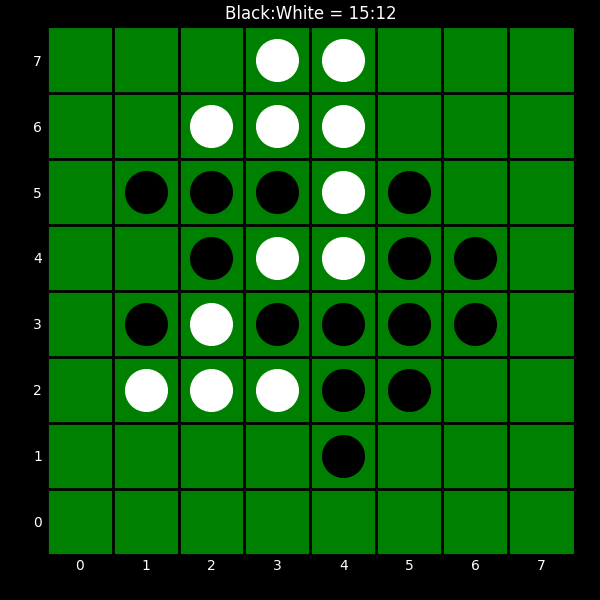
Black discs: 15
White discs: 12